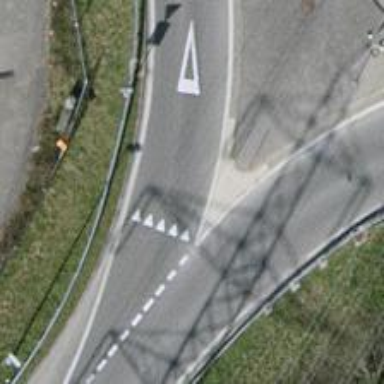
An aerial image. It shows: Road with "give way" sign.